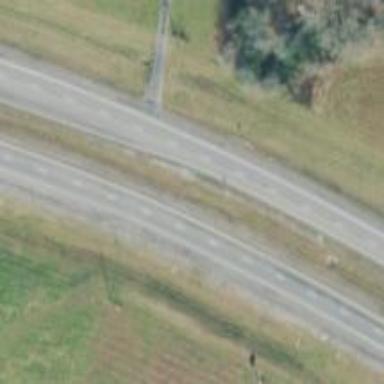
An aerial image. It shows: Trunk highway.